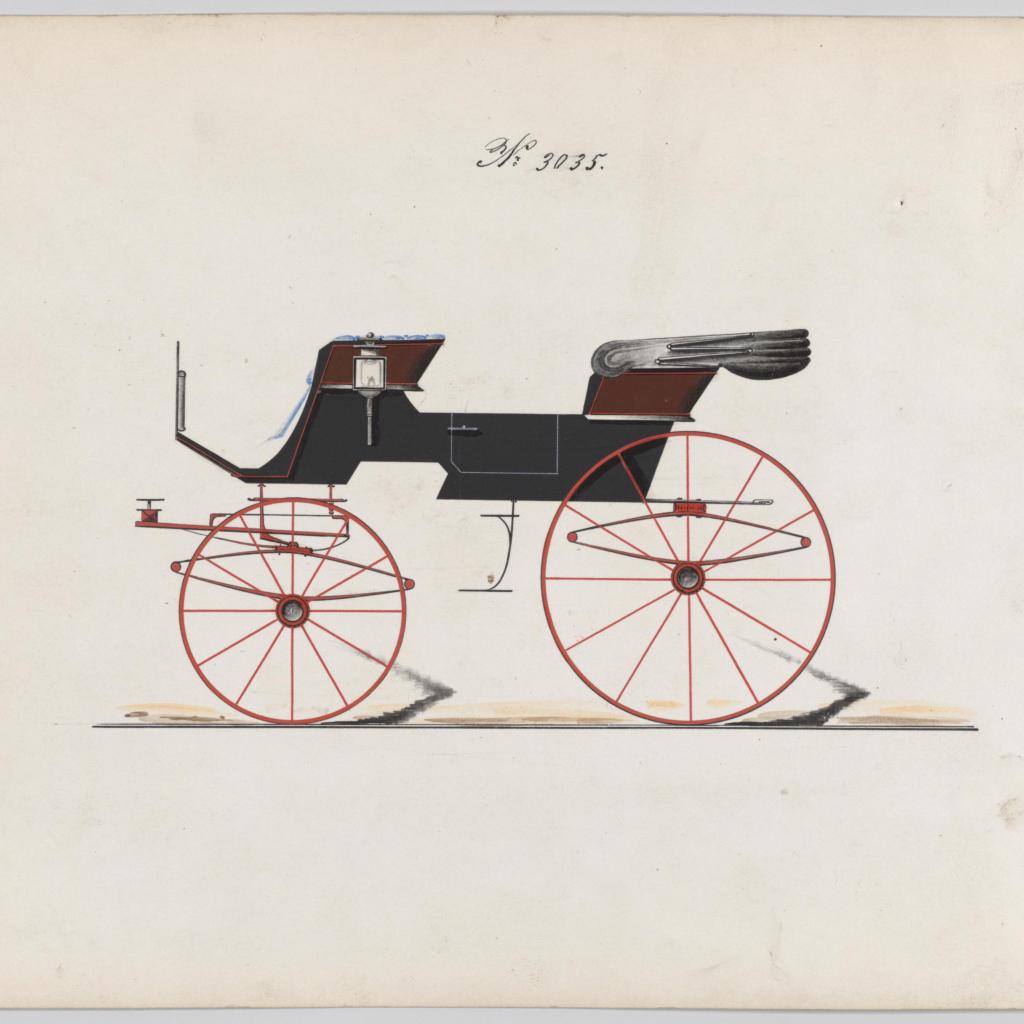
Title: Design for 2 seat Phaeton, no. 3035
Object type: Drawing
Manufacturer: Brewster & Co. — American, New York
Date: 1874
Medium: Pen and black ink, watercolor and gouache with gum arabic
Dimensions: sheet: 6 7/8 x 9 3/4 in. (17.5 x 24.8 cm)
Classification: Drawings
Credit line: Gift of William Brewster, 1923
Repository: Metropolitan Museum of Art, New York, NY